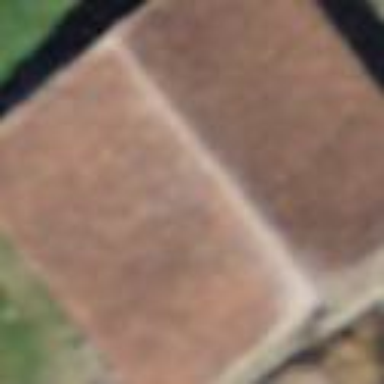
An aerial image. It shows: Barn.